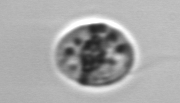
Label: Amoeba